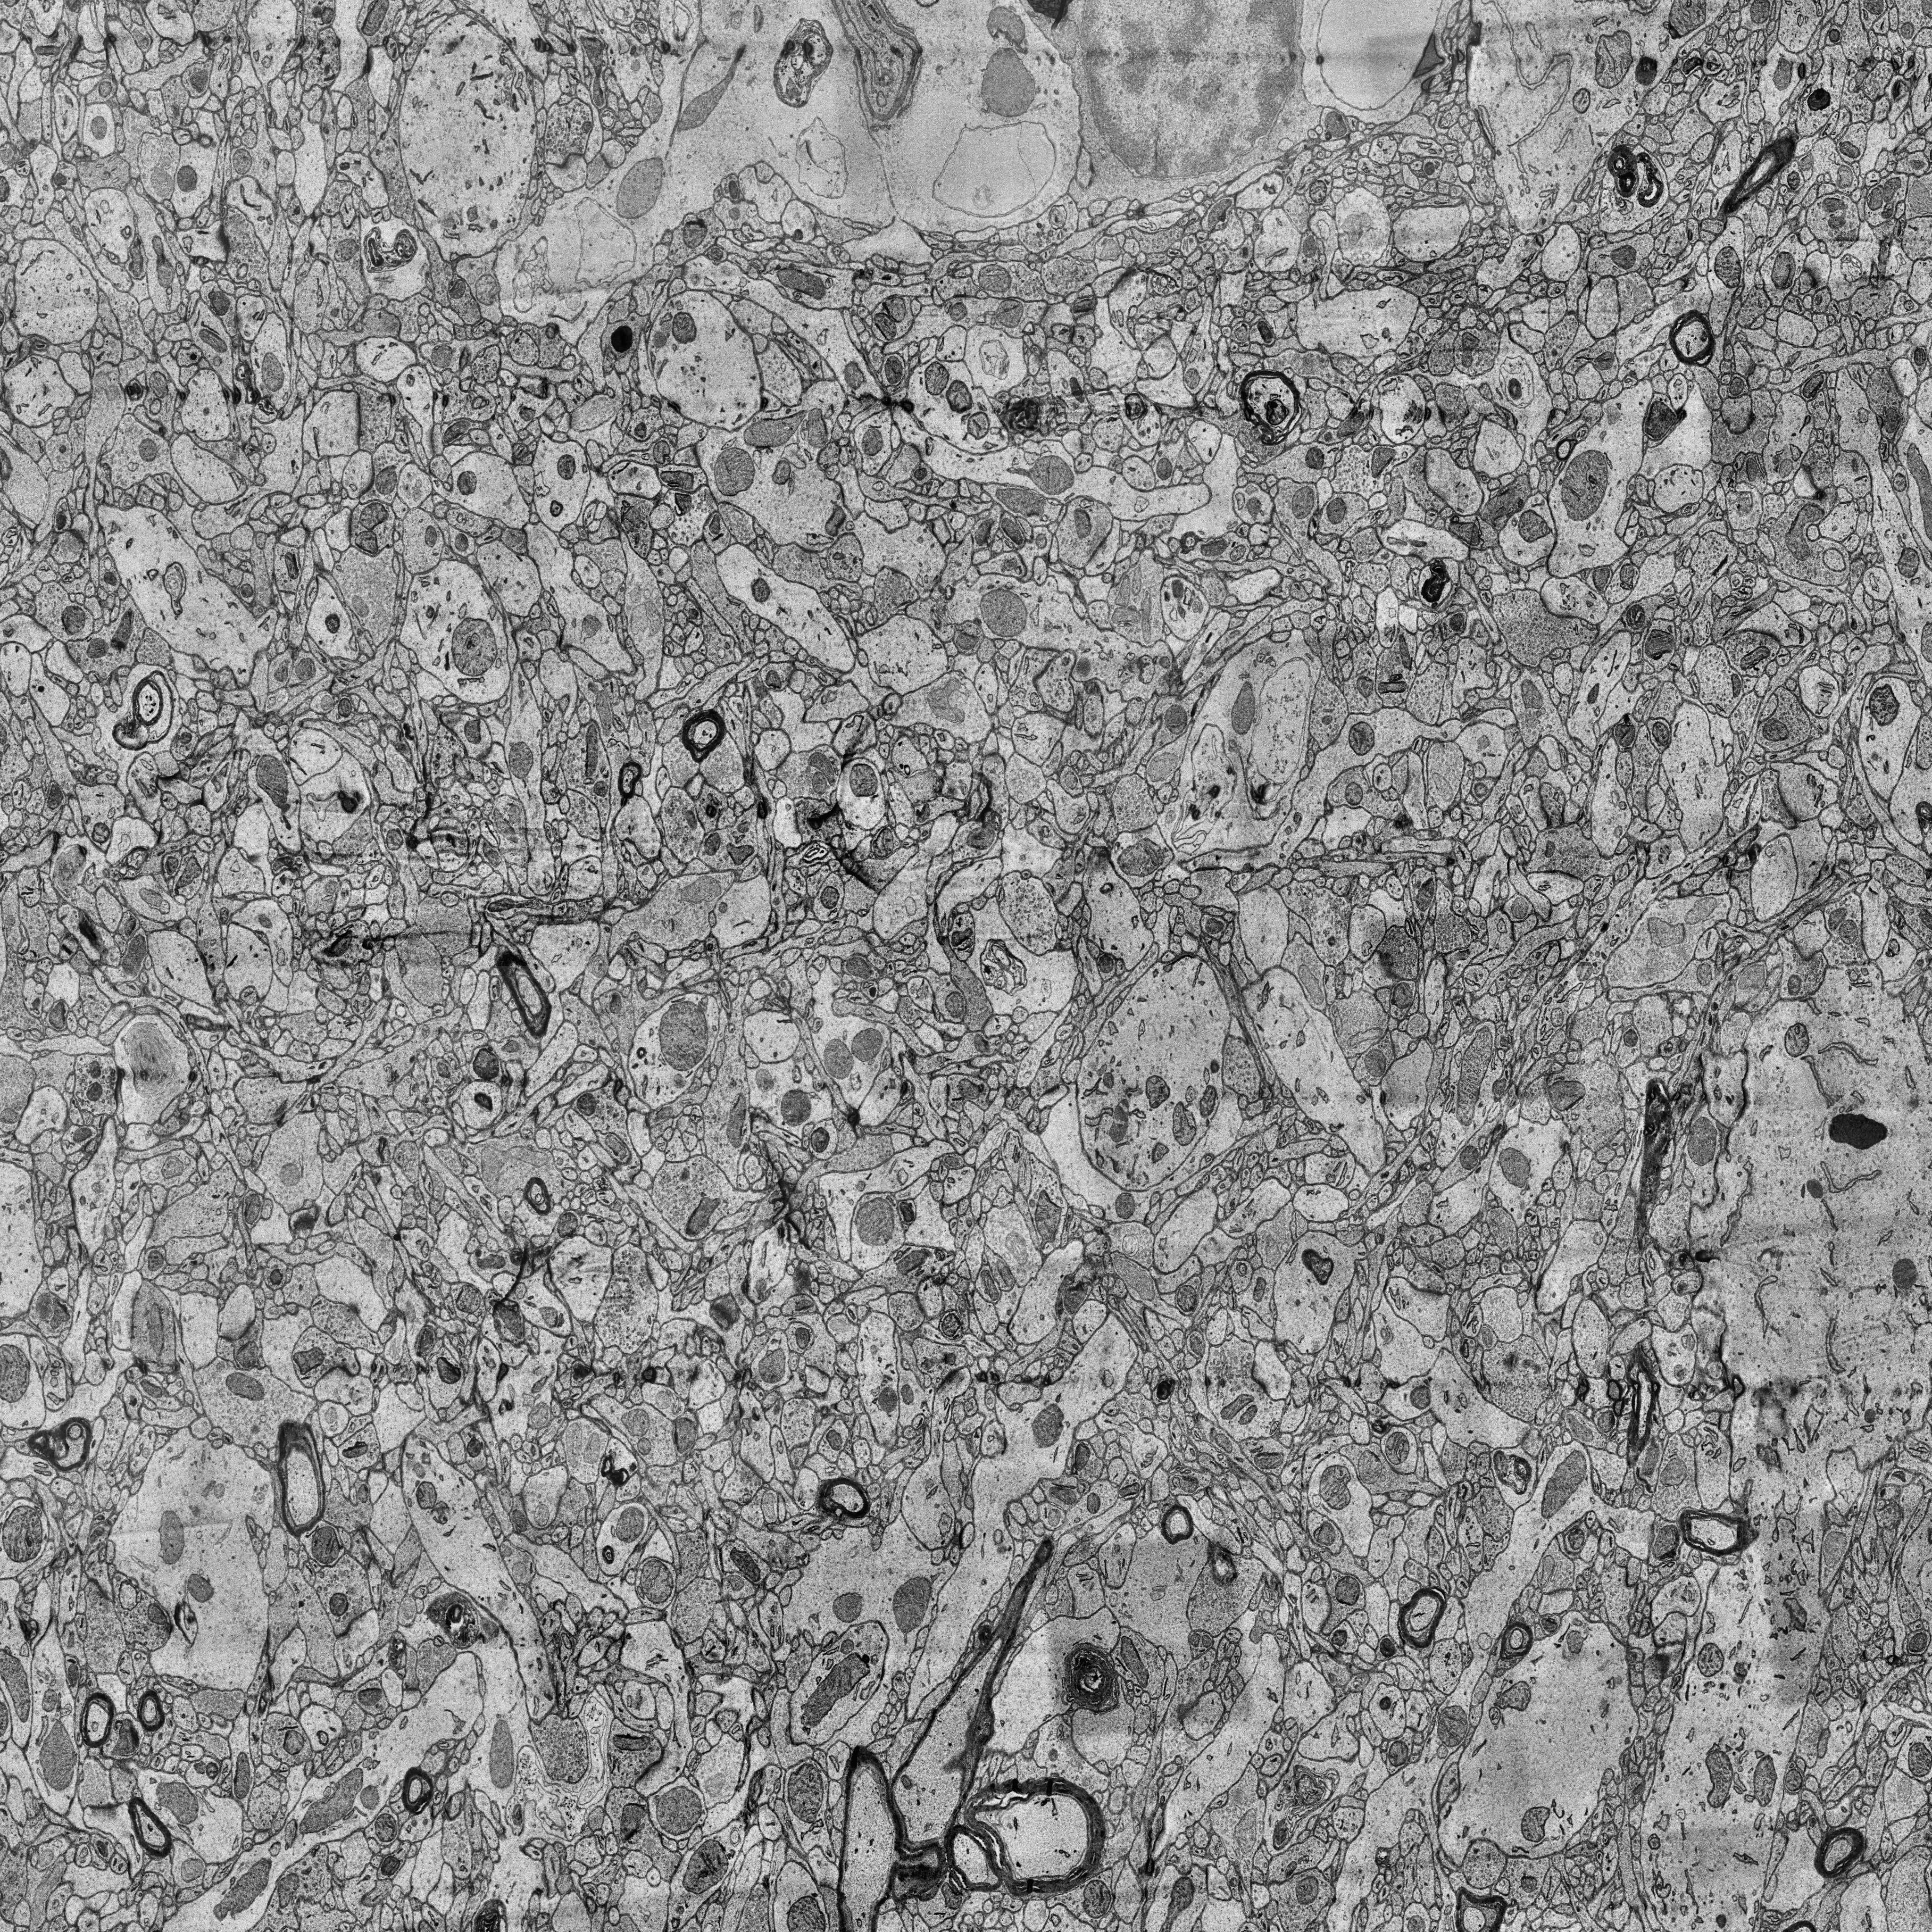
Electron microscopy slice of human cortex tissue
Slice depth (z): 153
Mitochondria instances in slice: 499